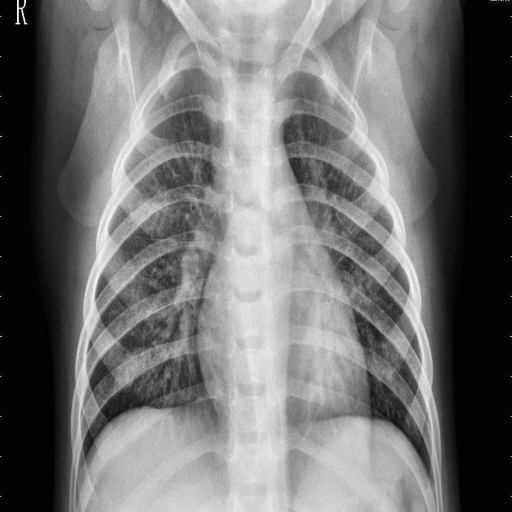
Finding: PNEUMONIA